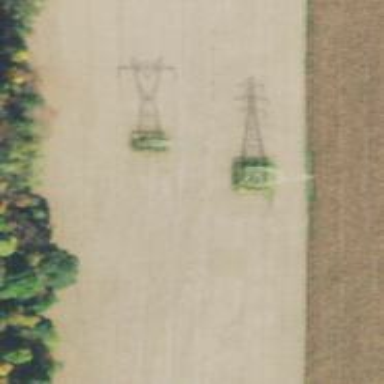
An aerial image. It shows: Lattice structure tower used for power distribution.